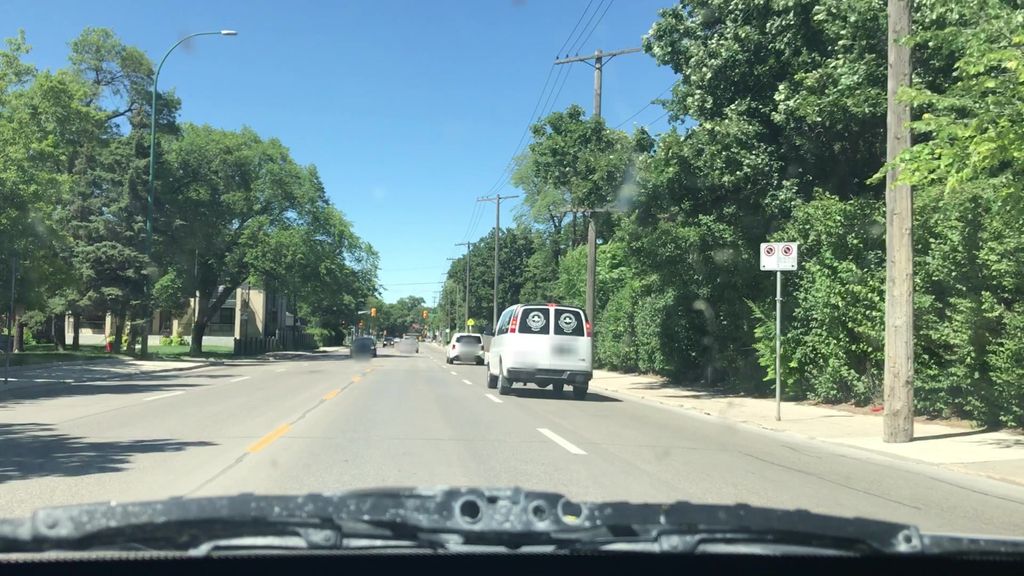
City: winnipeg